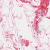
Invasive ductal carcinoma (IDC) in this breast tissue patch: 0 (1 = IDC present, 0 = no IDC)